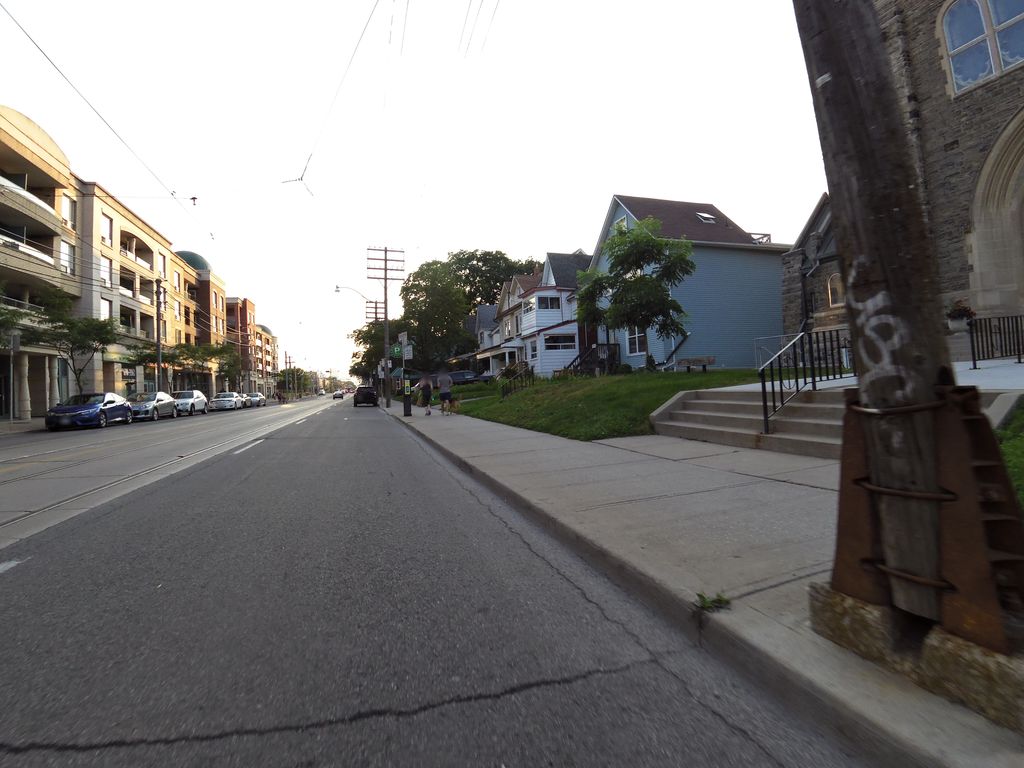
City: toronto